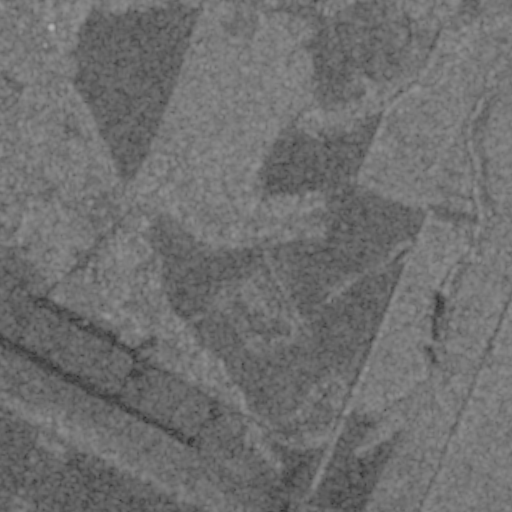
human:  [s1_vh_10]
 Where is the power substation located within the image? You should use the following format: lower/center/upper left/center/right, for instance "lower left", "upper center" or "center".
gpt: The power substation is located in the upper left of the image.
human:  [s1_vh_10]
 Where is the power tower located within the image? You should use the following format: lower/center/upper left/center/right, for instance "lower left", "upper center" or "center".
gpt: The power tower is located in the upper left of the image.
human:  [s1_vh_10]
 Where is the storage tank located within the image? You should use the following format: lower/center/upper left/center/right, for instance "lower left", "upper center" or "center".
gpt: The storage tank is located in the center left of the image.
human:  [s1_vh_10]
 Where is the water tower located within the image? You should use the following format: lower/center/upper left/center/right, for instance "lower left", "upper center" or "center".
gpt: The water tower is located in the upper center of the image.
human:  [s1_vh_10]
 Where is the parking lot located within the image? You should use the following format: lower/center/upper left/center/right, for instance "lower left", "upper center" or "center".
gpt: There is no parking lot in the image.

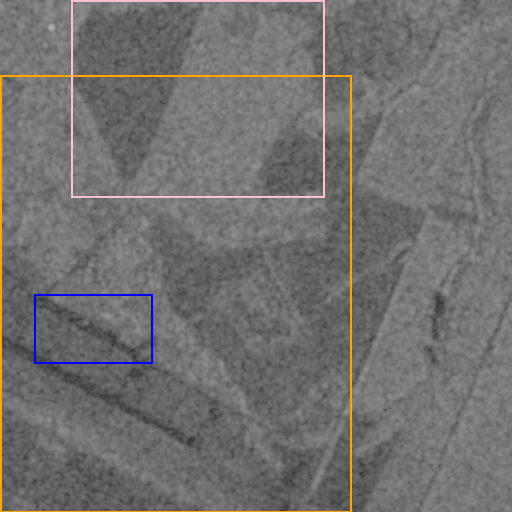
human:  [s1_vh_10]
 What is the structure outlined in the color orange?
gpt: The structure outlined in orange is an airport.
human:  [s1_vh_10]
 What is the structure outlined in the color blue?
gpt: The structure outlined in blue is an airport apron.
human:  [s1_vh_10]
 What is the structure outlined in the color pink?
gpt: The structure outlined in pink is a crop field.
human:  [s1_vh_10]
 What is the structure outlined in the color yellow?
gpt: There is no yellow outline.